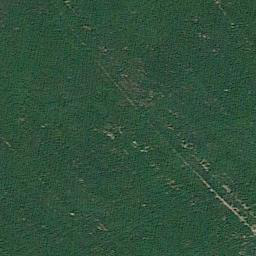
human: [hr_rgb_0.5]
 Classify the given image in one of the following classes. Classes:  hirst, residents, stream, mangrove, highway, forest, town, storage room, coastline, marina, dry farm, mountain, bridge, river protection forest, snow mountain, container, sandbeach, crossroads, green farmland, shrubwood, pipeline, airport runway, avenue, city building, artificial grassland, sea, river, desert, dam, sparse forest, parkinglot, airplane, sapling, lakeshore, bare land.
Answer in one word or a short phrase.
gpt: artificial grassland